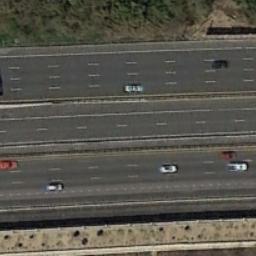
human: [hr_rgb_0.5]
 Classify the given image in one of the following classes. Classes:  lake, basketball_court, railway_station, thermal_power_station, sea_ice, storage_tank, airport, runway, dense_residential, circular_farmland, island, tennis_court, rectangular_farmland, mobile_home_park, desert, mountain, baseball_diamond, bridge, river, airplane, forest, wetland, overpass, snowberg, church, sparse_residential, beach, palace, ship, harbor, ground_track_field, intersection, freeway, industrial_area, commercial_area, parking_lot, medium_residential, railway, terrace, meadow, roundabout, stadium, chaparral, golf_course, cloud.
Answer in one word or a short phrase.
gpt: freeway